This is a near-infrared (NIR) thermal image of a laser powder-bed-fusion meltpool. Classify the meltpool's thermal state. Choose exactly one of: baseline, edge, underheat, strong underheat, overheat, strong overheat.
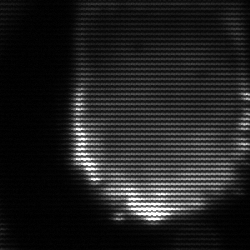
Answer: edge